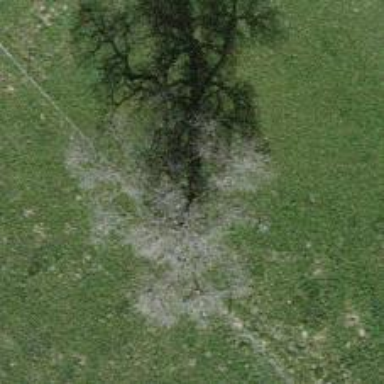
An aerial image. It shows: Agricultural area with deciduous broadleaved trees.